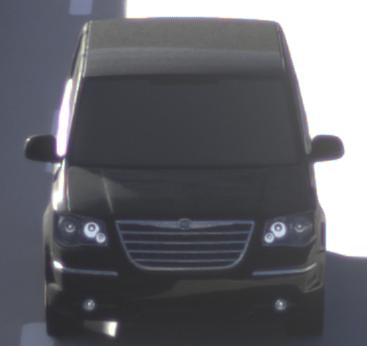
Make: Chrysler
Model: Grand Voyager 3.8
Detailed model: Grand Voyager
Model produced from: 2008/03
Model produced until: 2010/12
Doors: 5
Color: black
Road condition: dry road
Daytime: morning or afternoon
Contrast: medium contrast